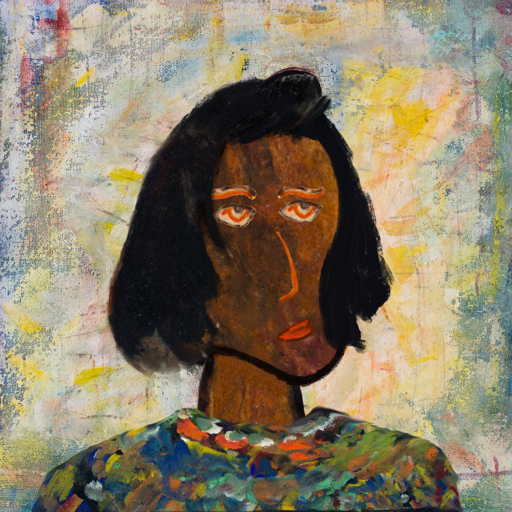
Background: Irani, Head And Neck Side: Mosgoul, Face Side: Experience, Bust: An_Impression, Hair Side: Mosgoul, Head Accessory: Blank, Second Necklace: Blank, Necklace: Blank, Baby: Blank